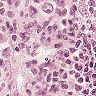
Metastatic tissue present: no